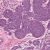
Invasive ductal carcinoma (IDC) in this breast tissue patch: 0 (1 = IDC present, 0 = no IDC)